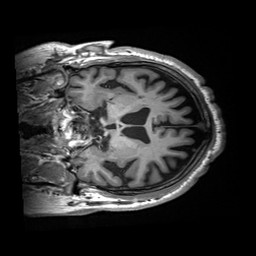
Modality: T1w
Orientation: coronal
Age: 71
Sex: male
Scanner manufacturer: siemens
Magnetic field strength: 3 T
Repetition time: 2.2 s
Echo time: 0.00245 s